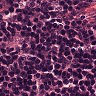
Metastatic tissue present: no